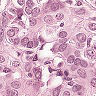
Metastatic tissue present: yes